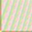
Piece: xx